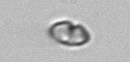
Label: Dinophyceae